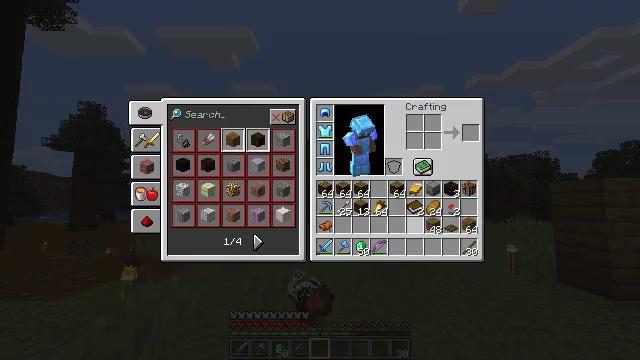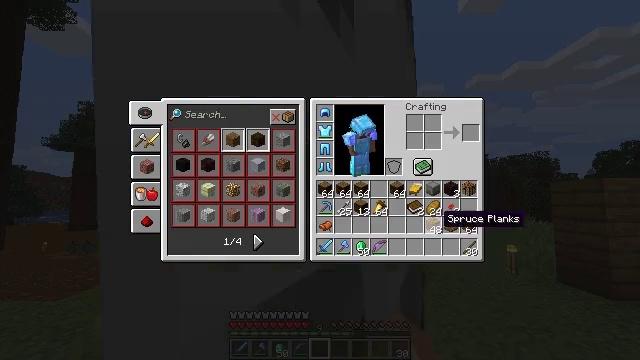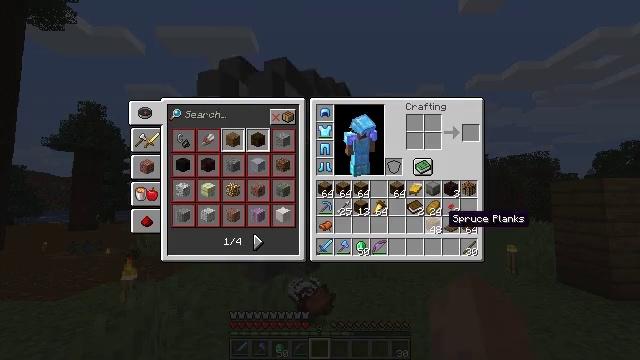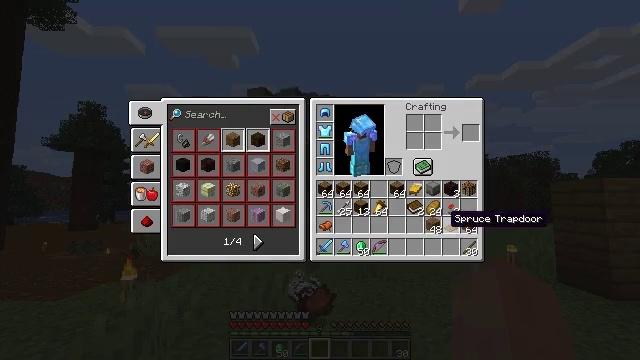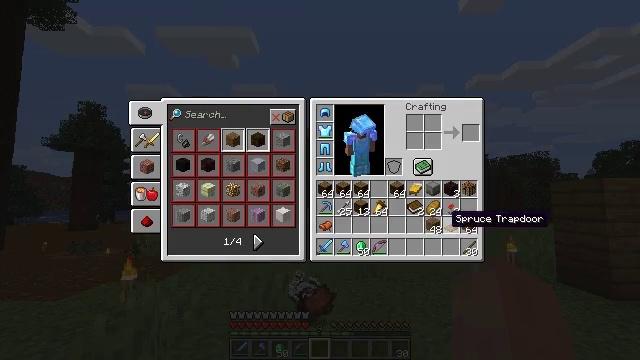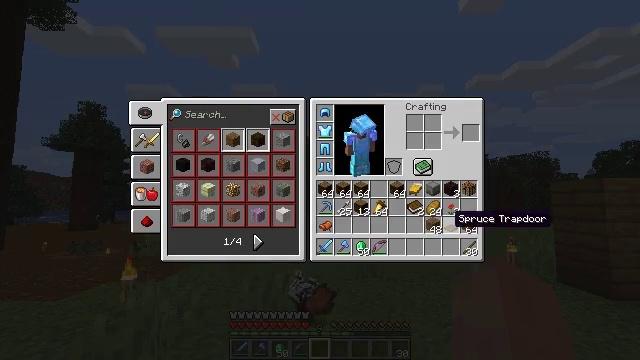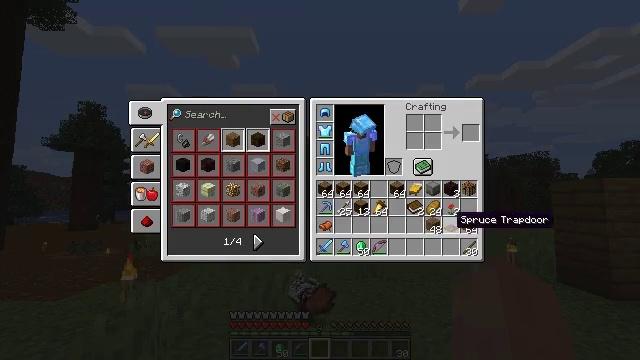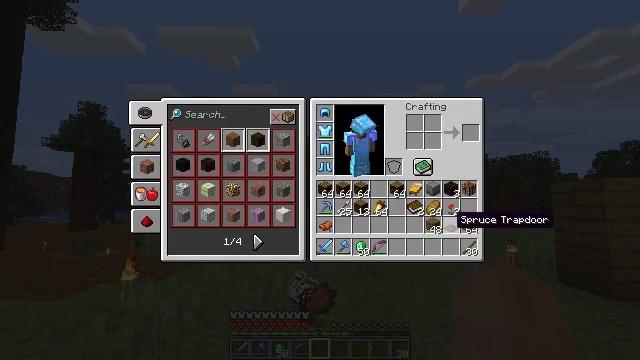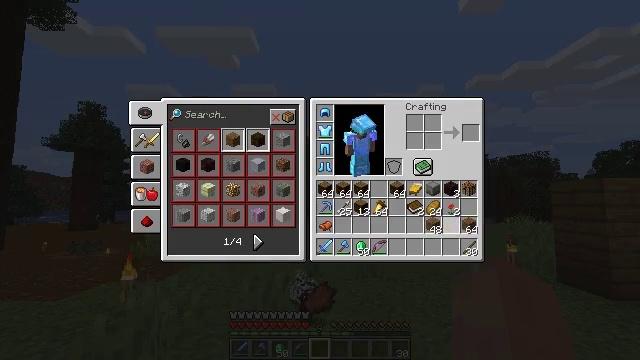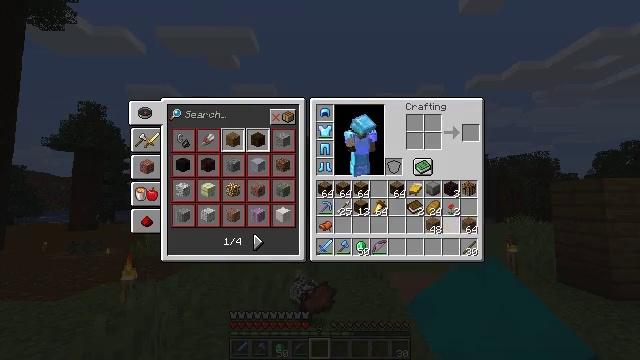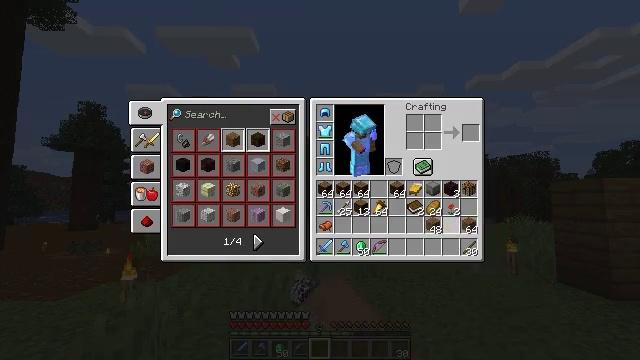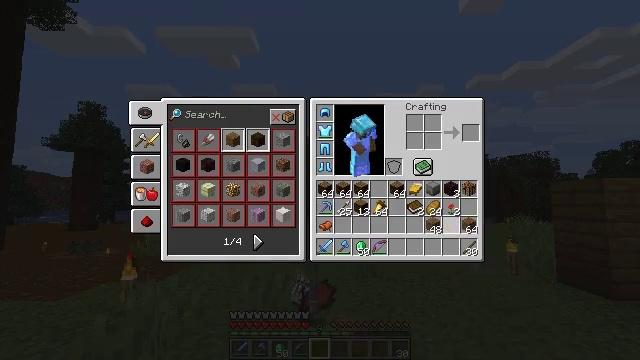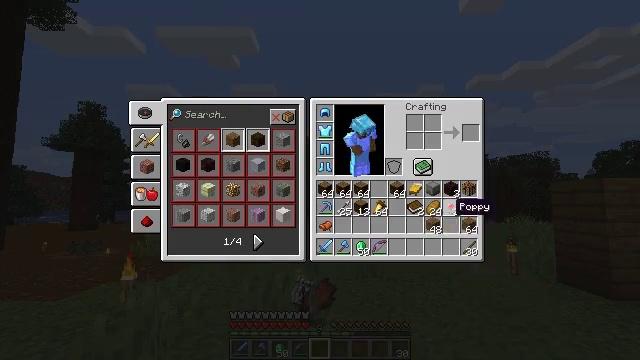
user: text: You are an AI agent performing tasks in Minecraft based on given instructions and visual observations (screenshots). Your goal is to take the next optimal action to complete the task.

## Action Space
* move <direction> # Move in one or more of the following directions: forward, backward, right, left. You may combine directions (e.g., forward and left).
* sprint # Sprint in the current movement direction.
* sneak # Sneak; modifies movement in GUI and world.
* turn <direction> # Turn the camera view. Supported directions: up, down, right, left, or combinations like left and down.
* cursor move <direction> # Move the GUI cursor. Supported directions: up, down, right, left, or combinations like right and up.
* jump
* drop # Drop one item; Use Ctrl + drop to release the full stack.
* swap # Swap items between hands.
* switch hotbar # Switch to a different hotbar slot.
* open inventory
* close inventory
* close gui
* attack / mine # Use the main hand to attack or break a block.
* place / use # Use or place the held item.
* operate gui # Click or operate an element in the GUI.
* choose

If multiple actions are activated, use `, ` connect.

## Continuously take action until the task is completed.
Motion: motion action
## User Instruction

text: Drop a spruce trapdoor.
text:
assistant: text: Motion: sprint, cursor move right, open gui
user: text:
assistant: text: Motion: sprint
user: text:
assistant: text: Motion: sprint
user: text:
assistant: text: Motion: sprint
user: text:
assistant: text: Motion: sprint
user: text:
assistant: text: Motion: sprint
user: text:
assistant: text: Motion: sprint
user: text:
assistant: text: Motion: sprint, drop
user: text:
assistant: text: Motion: sprint, drop
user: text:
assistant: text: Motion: sprint, drop
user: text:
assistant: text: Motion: sprint
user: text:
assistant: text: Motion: sprint, cursor move up
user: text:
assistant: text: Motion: sprint